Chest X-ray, AP view. Patient: 54 years old, sex M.
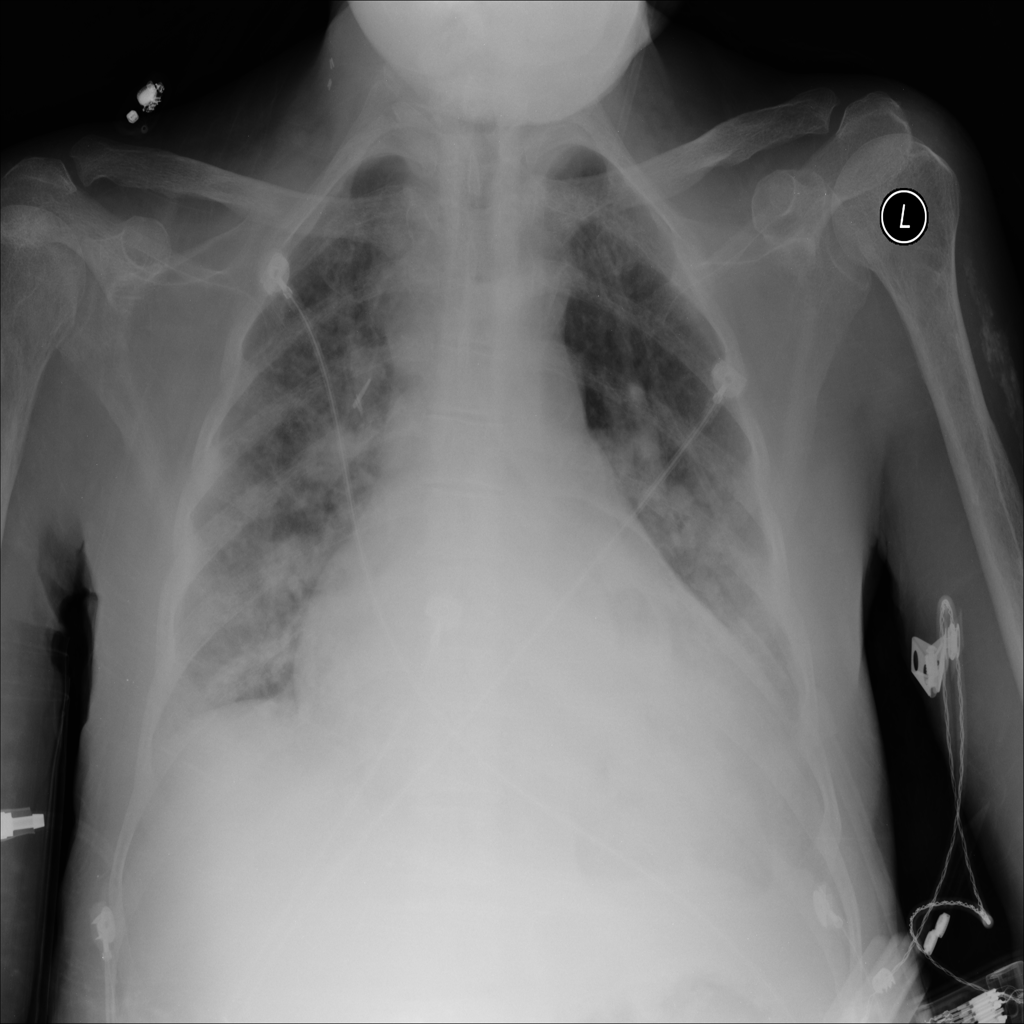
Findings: Cardiomegaly, Infiltration